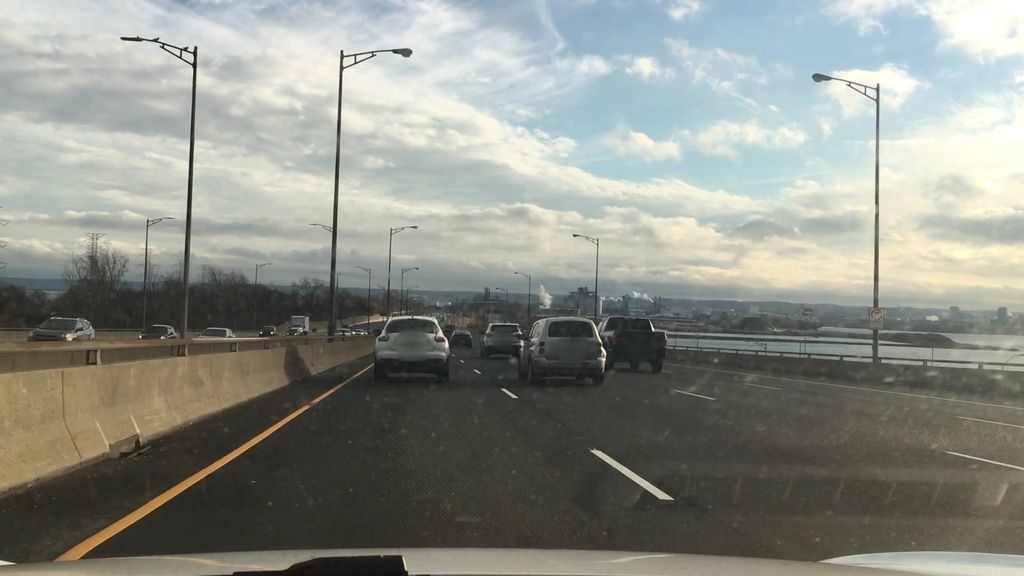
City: hamilton